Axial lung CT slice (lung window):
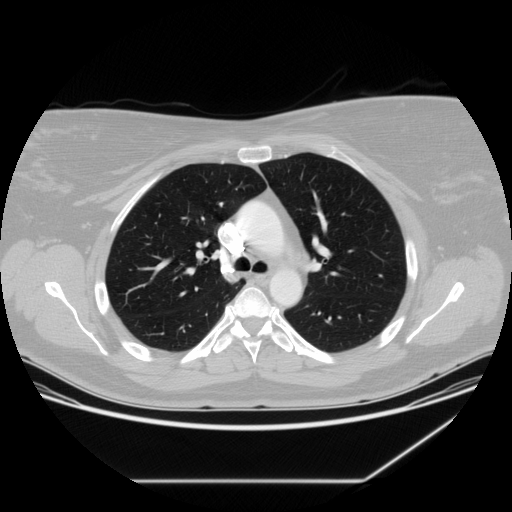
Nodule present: no